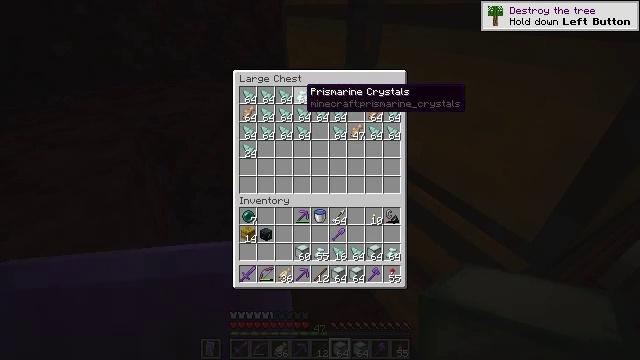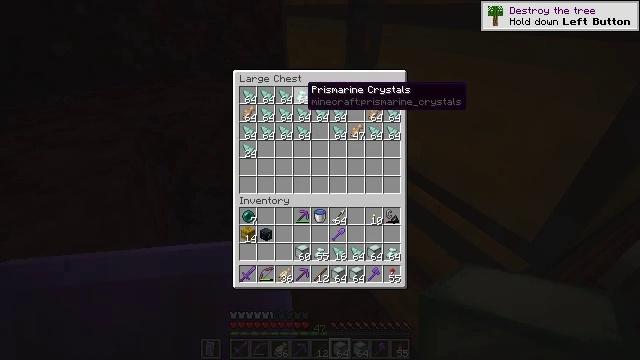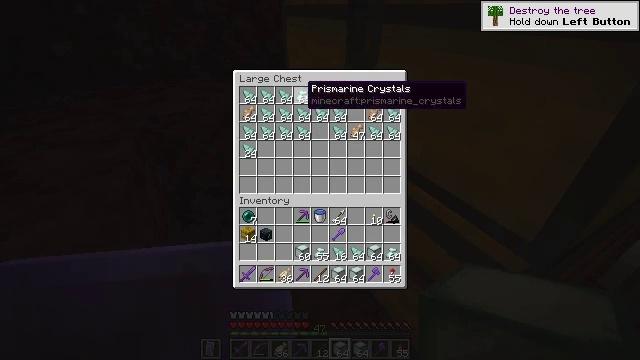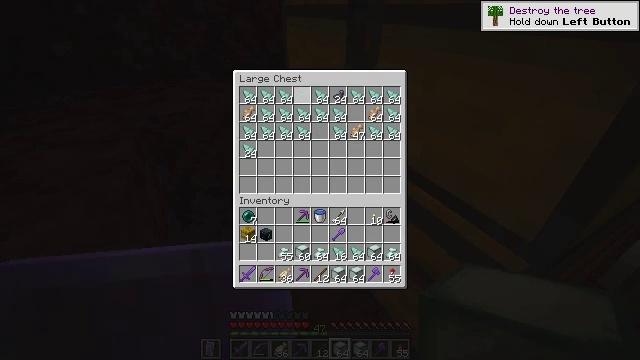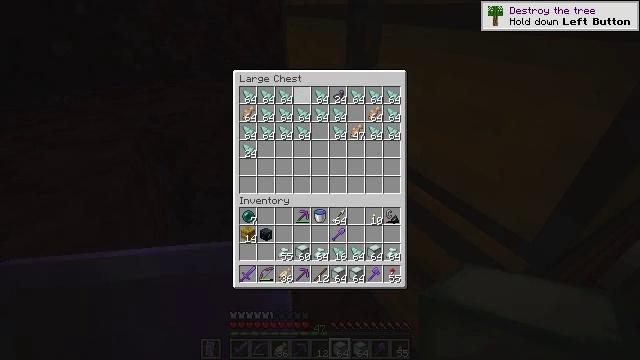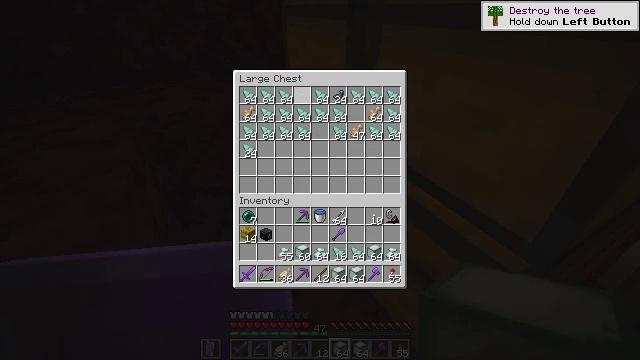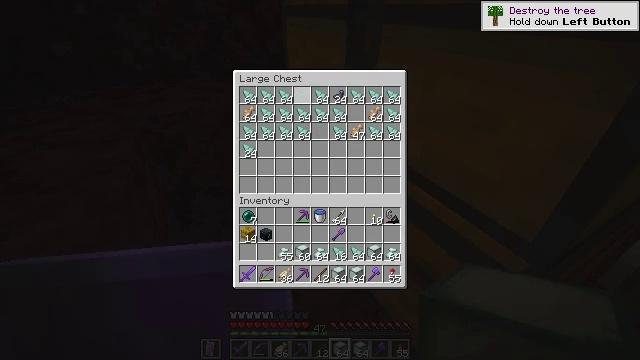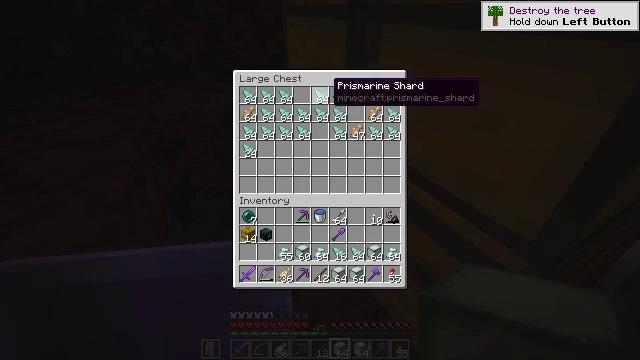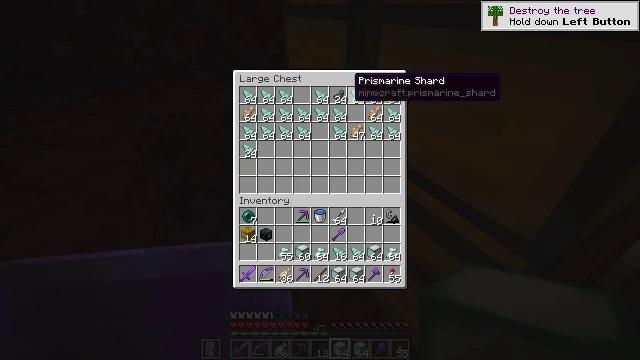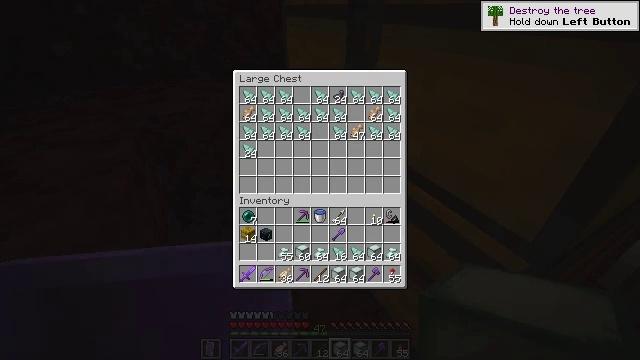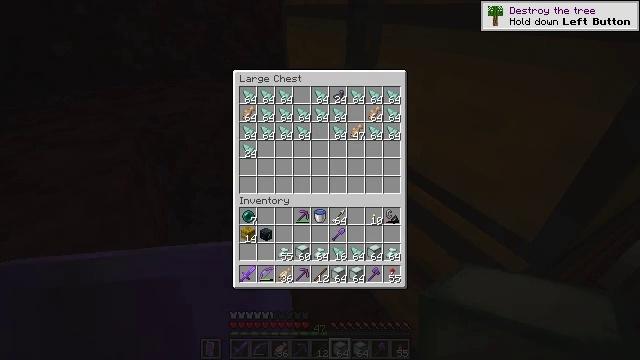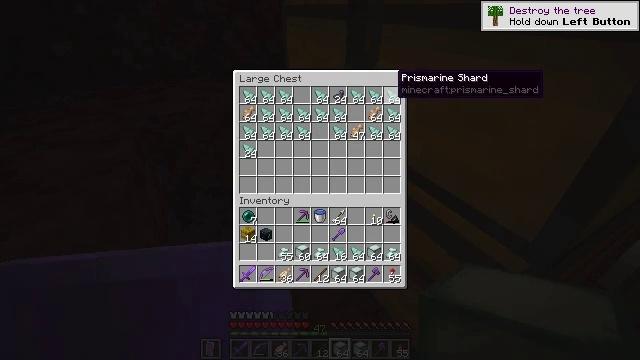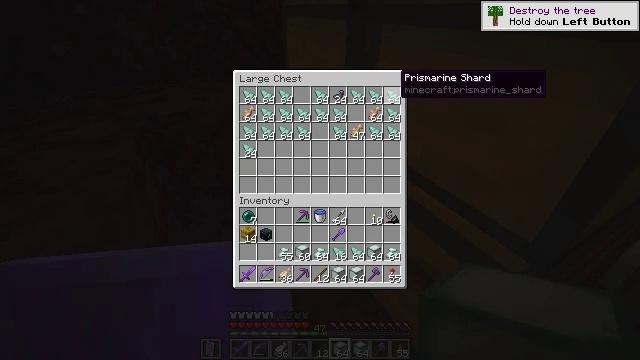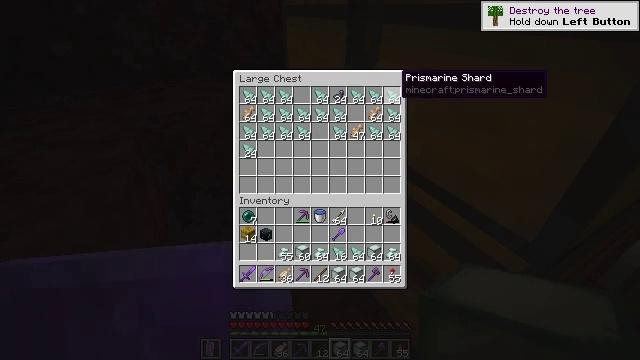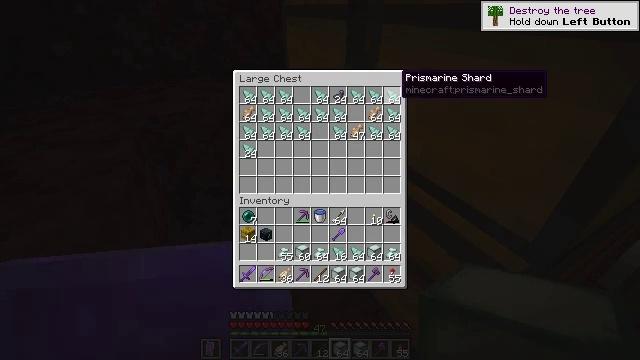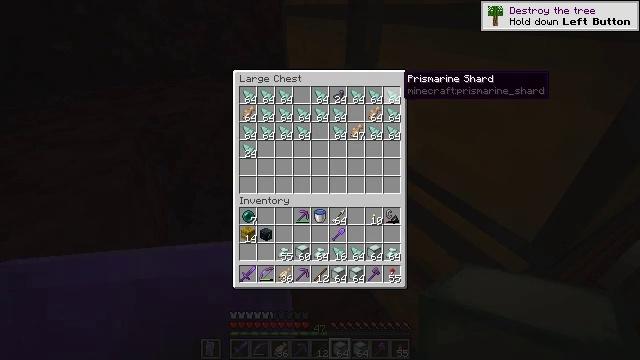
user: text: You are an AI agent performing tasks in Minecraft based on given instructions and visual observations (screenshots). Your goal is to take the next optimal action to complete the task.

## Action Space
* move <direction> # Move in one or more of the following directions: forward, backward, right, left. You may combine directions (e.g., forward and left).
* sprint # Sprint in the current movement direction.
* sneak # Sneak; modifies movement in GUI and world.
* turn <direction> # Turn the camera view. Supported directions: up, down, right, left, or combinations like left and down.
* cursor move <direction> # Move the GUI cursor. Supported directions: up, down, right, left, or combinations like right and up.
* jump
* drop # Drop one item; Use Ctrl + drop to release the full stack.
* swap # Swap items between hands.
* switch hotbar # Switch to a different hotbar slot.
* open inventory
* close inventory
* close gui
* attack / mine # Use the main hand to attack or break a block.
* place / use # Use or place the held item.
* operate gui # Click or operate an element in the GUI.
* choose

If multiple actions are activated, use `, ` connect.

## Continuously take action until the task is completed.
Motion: motion action
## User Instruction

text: Create a sea lantern.
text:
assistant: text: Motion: sneak
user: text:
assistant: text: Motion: sneak
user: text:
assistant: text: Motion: sneak, attack / mine
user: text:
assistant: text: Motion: sneak, attack / mine
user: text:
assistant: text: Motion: sneak, attack / mine
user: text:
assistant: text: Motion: sneak
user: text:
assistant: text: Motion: sneak, turn right
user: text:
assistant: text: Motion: sneak, turn right
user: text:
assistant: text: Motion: sneak, turn right
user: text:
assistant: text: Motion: sneak, turn right
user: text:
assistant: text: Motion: sneak, turn right
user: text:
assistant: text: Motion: sneak
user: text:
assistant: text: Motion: sneak
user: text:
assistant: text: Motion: sneak
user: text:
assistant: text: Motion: sneak
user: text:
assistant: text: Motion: sneak
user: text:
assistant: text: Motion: sneak
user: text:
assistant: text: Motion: sneak
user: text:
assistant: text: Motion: sneak
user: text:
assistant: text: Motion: sneak
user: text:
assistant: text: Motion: sneak
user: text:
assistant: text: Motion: sneak
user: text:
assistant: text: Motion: sneak
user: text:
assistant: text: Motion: sneak
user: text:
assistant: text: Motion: sneak
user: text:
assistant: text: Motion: sneak
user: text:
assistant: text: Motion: sneak
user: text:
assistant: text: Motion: sneak
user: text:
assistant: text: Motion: sneak
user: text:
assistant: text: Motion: sneak